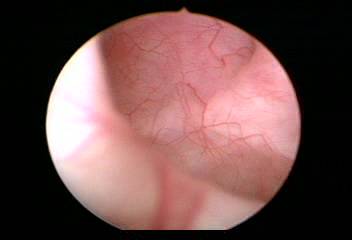
Modality: WLC
Class: Normal mucosa
Bladder cancer association: No